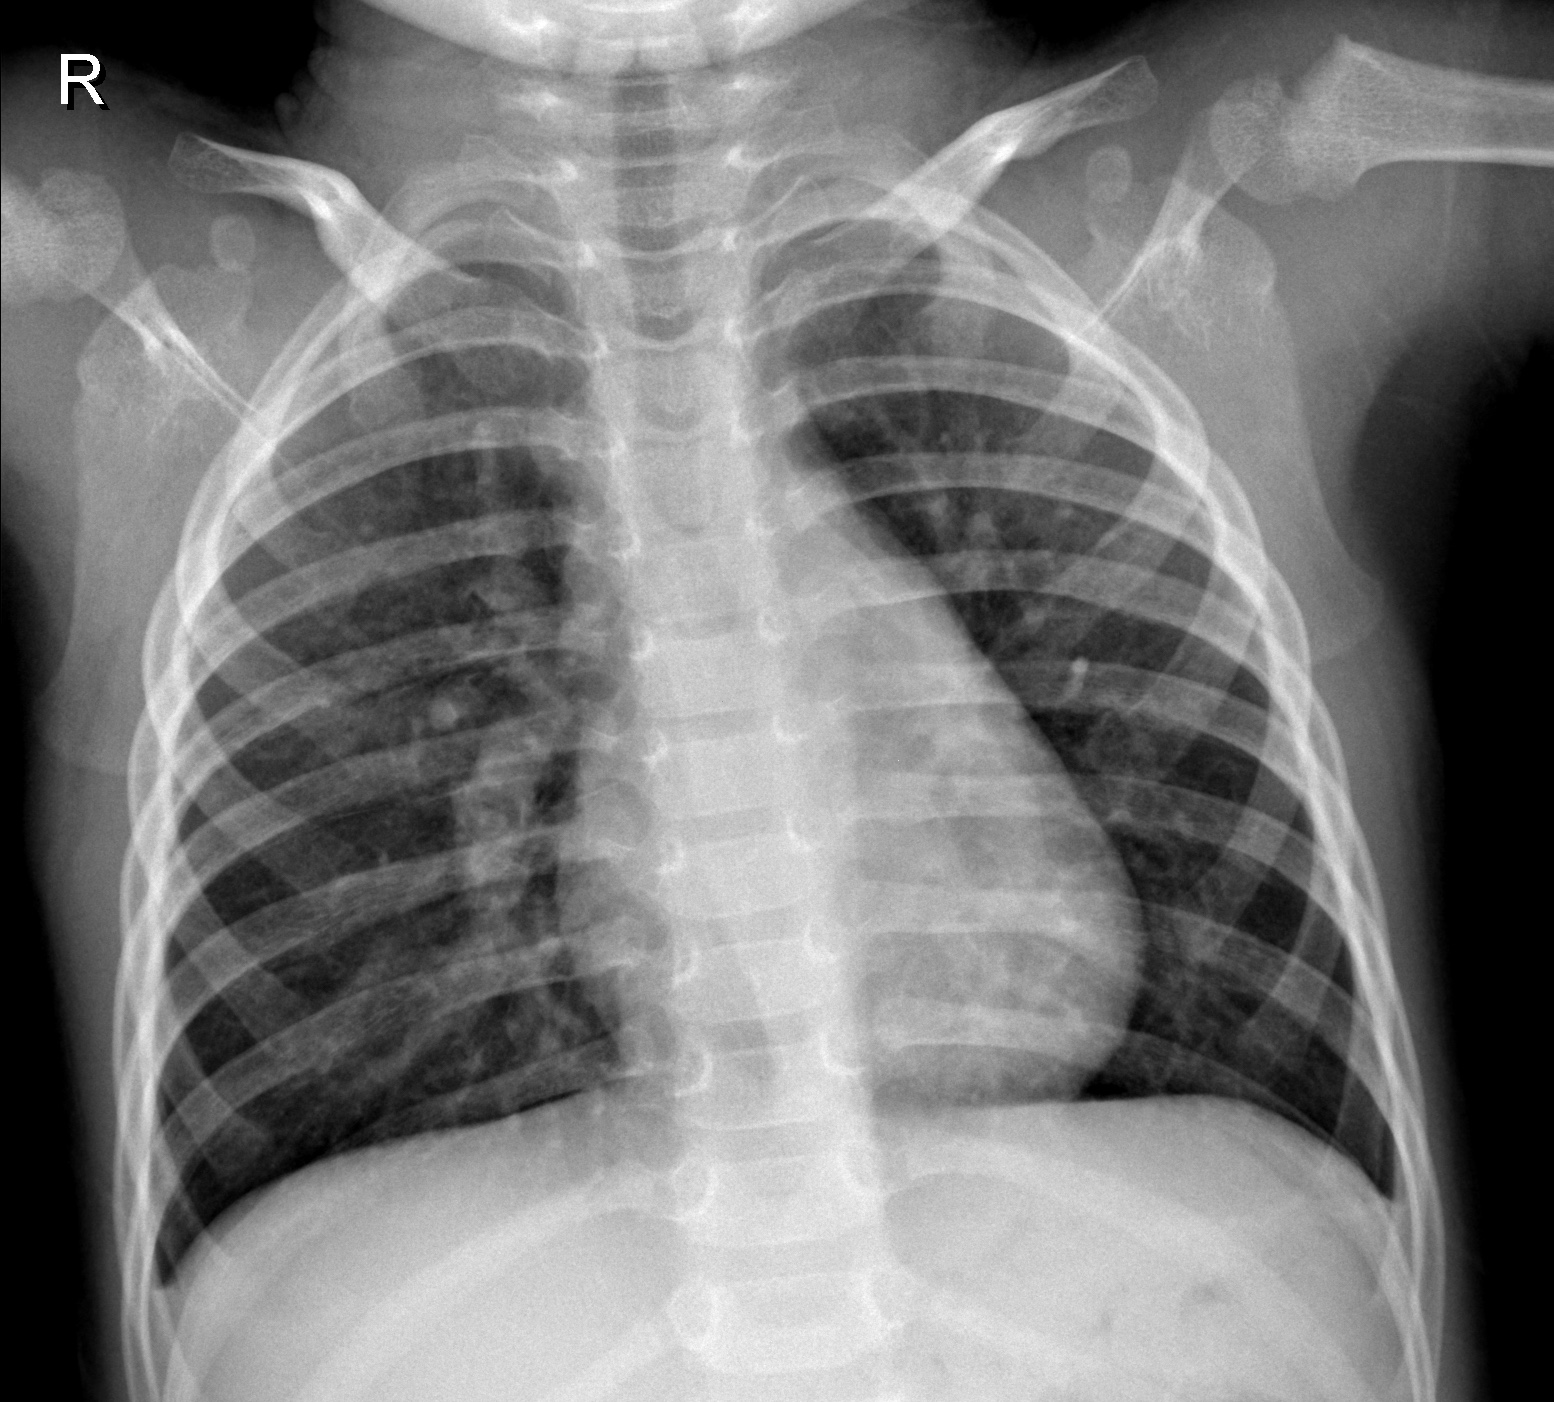
Diagnosis: NORMAL